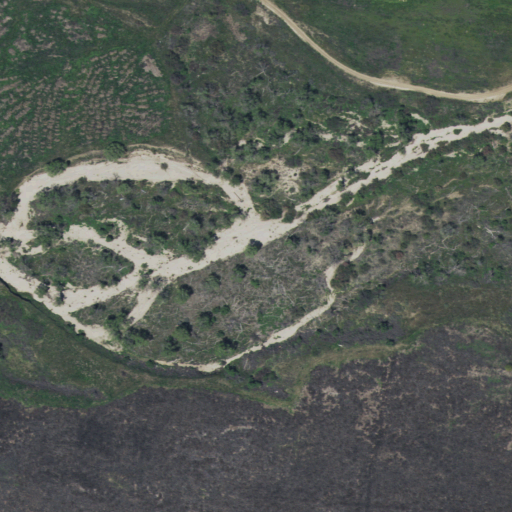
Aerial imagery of valley in California named Aguanga Valley containing grassland, woody wetlands, herbaceous wetlands, open water, and shrub